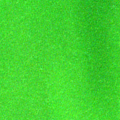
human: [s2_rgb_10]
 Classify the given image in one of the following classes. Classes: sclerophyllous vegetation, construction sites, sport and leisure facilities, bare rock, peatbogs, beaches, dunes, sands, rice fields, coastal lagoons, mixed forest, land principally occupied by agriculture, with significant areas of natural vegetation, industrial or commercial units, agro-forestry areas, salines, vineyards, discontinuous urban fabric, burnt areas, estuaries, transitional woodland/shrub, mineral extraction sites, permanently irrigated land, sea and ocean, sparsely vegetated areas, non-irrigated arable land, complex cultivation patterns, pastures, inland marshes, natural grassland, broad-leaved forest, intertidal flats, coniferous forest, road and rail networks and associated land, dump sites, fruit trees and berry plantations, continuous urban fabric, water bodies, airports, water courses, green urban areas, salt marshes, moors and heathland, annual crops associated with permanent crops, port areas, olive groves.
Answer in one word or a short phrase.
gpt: coastal lagoons